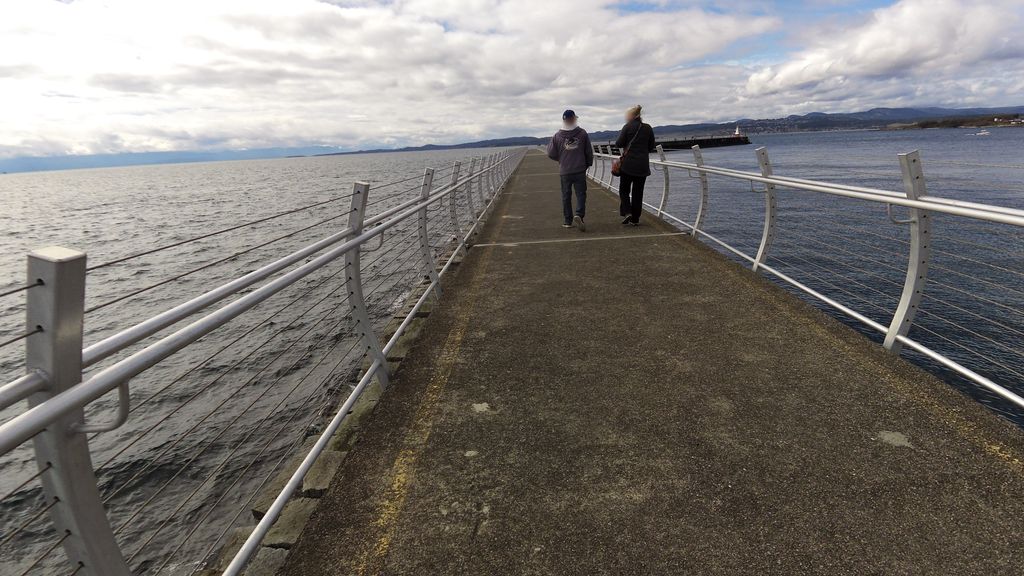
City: victoria